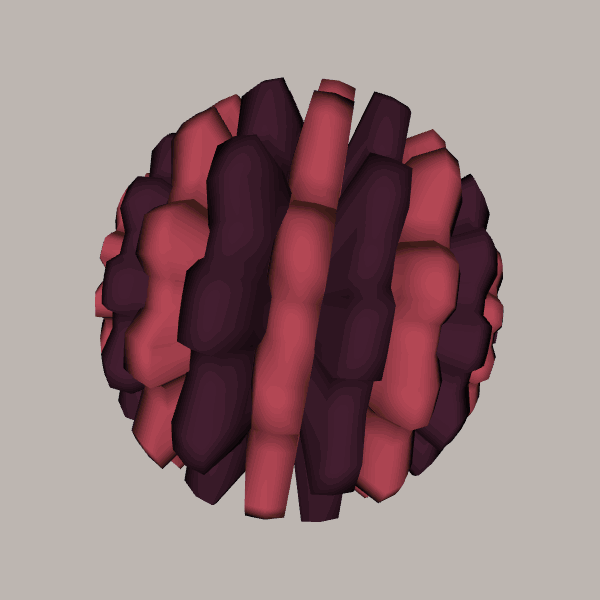
Background: light